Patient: sex F, age 66
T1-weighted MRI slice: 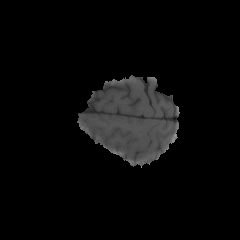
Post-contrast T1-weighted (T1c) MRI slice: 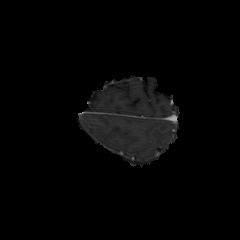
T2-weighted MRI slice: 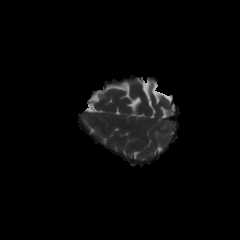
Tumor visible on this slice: yes
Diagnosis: Glioblastoma, IDH-wildtype
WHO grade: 4